Question: All of a sudden git stopped working on my (private) repo.
I'm getting this error screen:

I have checked the account on my github client (this is on OSX) and the login is OK.
Any suggestions, on how to solve this ?
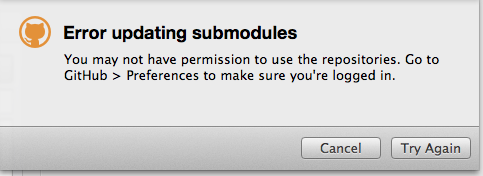
Answer: Well it seems that what happened was this:
The Git Application was trying to sync the repository to another (older abandoned) repo that I had previously.
I don't know why and how the github app did end up doing this, but I ended up removing the local repository, cloning the remote and manually pasting the new files on the local repo and then sync again to solve this.